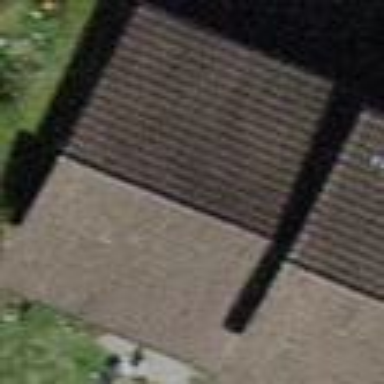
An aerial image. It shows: Gabled garage with the roof running across its orientation.